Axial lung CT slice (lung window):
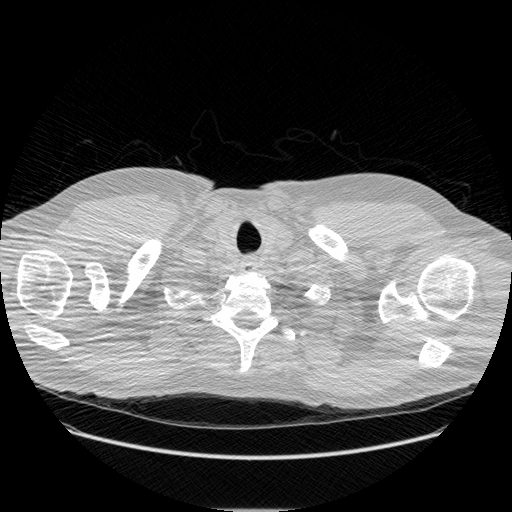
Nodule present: no